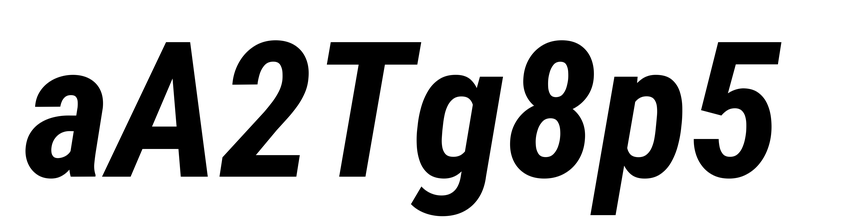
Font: Roboto-Italic_Condensed_Bold_Italic